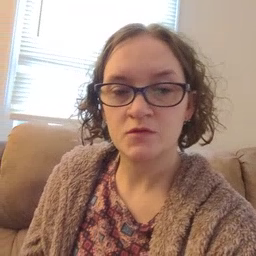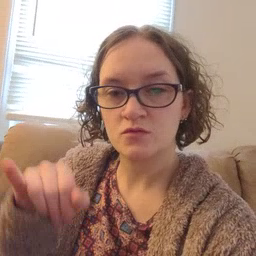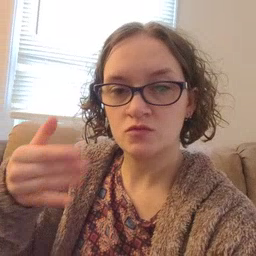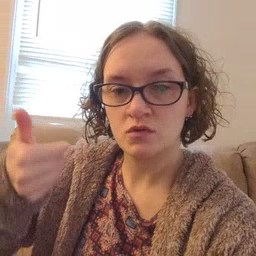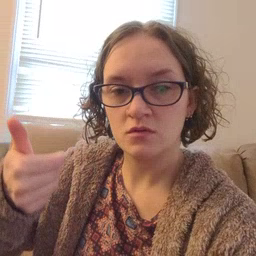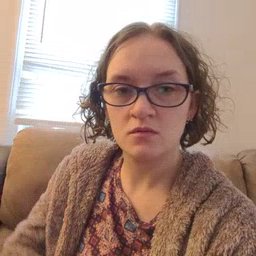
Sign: jeans